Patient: sex F, age 56
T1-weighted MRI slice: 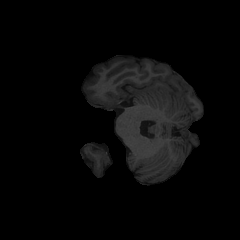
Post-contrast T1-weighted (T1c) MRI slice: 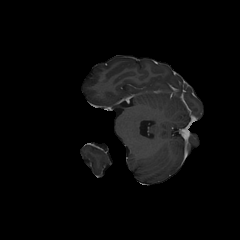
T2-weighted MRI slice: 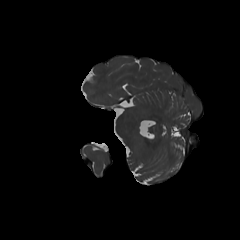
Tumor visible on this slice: no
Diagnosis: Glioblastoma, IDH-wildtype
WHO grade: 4